Field crop: maize
Growth stage: 2
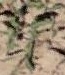
Species: atriplex